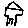
Label: house